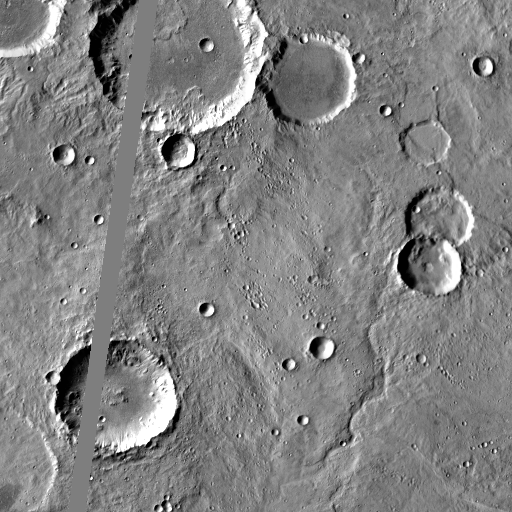
Crater classes present: Background, Other, Layered, Buried, Secondary